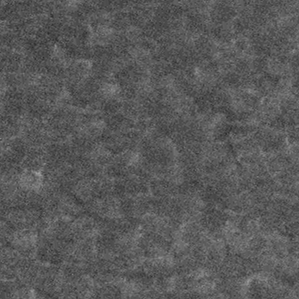
Label: frost